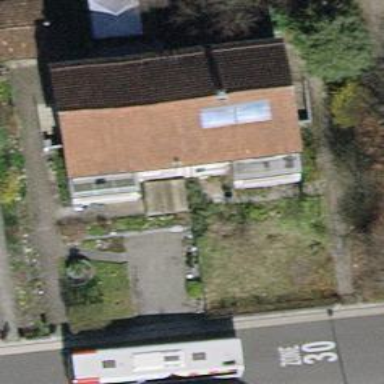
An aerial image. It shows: House with tiled roof.